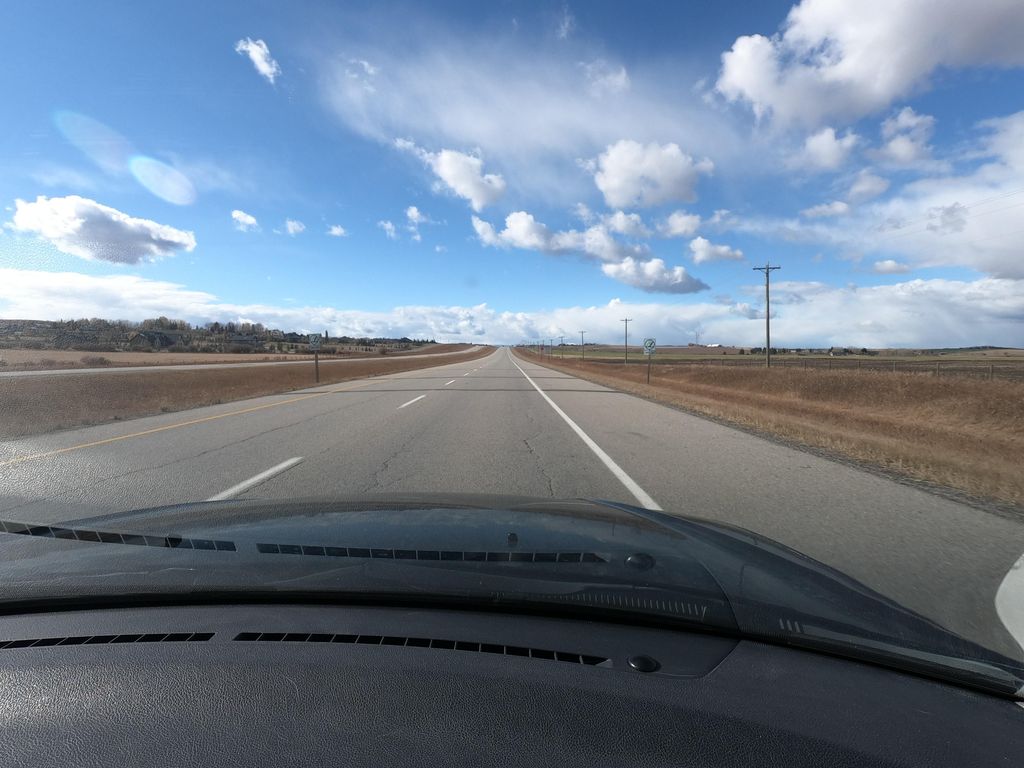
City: calgary